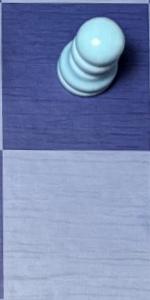
Label: Empty